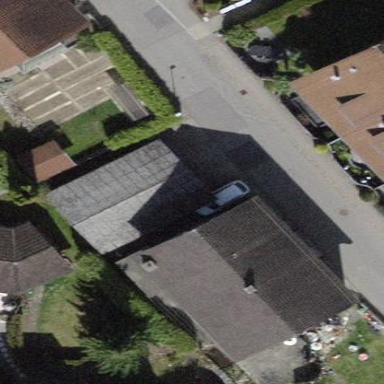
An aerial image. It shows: Garage building.